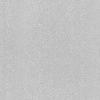
Atmospheric dust classification: dusty